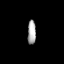
Tissue: prostate
Cell type: T cells
Senescence score: 0.7561
Nuclear area (px): 196
Mean DAPI intensity: 170.556